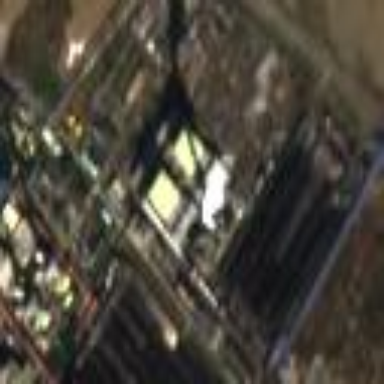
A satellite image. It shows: Industrial area with coal power plant.